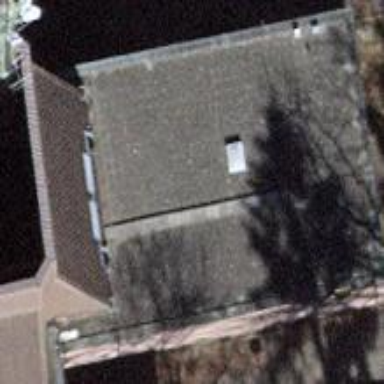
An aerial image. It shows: Chimney that is man-made.